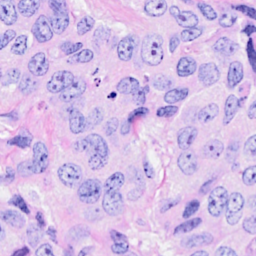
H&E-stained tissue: Breast